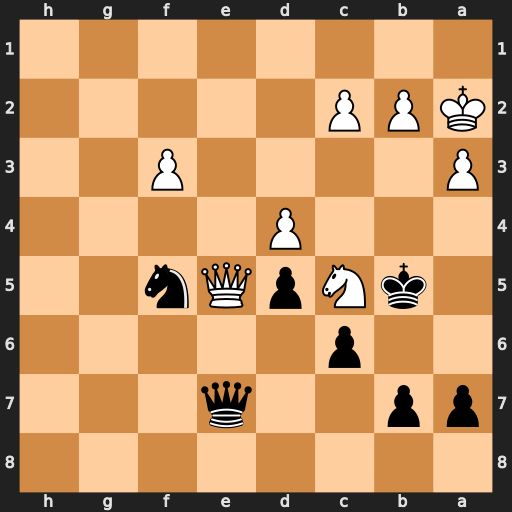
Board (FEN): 8/pp2q3/2p5/1kNpQn2/3P4/P4P2/KPP5/8
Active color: b
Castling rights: -
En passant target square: -
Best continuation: Qxe5 a4+ Kc4 dxe5 Kxc5